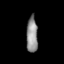
Tissue: lung
Cell type: Epithelial cells
Senescence score: 0.1507
Nuclear area (px): 403
Mean DAPI intensity: 141.117